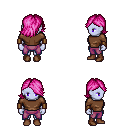
a pixel art fantasy rpg character, female body template, dark elf, purple skin, brown long-sleeve shirt, magenta pants, pink swoop hairstyle, leather bracers, brown shoes, four views (front, back, left, right), 2x2 character sprite sheet, small pixel art, hard edges, no anti-aliasing